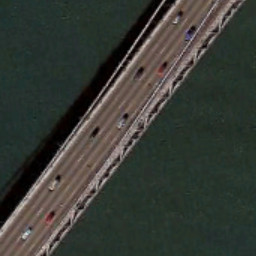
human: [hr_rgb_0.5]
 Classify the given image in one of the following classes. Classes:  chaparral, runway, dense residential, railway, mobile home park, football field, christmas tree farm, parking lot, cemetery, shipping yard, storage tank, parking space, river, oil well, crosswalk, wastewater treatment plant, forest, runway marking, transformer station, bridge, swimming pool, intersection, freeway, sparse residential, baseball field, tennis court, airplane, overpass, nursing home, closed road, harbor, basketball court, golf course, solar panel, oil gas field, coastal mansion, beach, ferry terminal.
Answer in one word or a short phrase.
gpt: bridge